Aerial crown-view tile of a tropical tree (Barro Colorado Island, Panama), acquired 20250818:
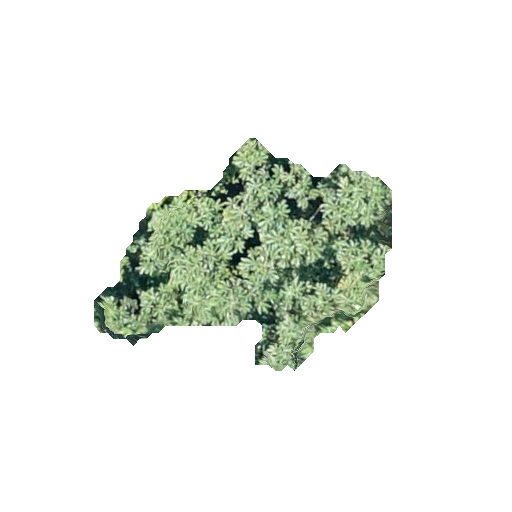
Species: Cecropia insignis
GBIF accepted scientific name: Cecropia insignis
Crown area: 60.057 m²